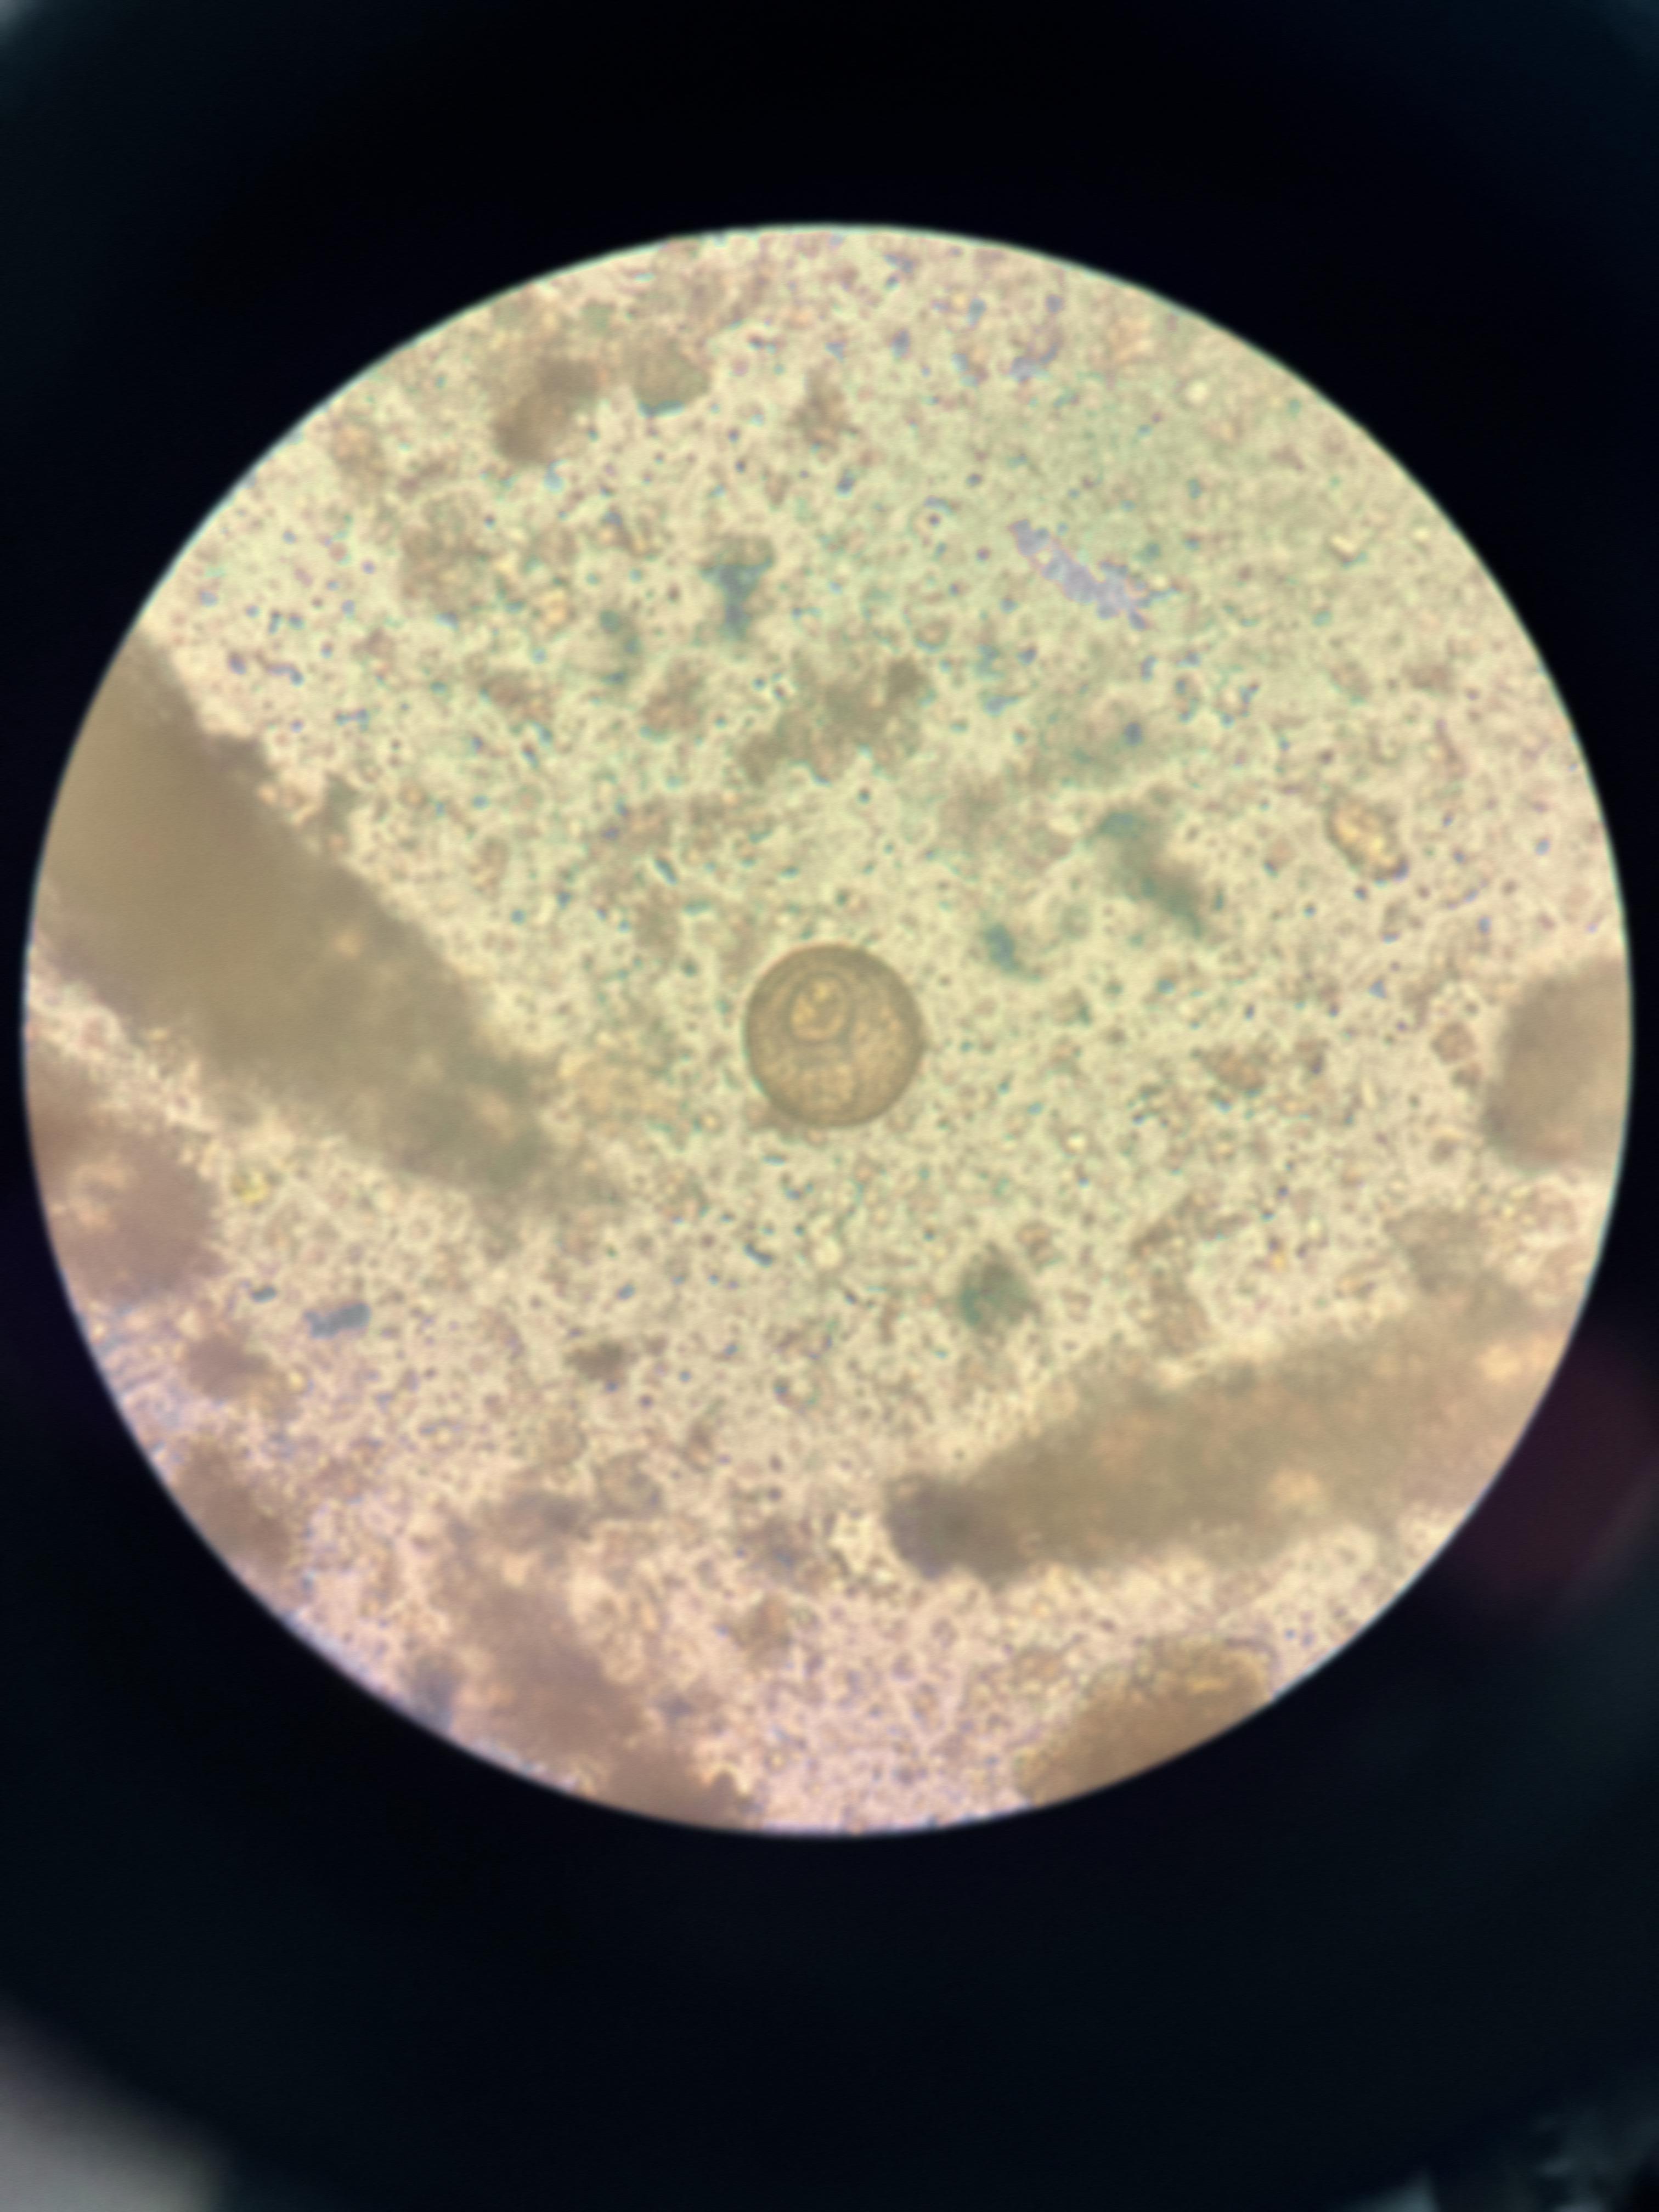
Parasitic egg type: Hymenolepis diminuta